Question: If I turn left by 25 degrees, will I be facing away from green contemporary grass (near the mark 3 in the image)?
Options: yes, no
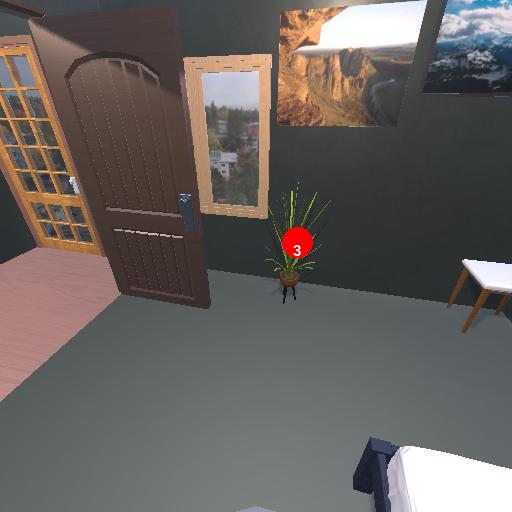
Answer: yes